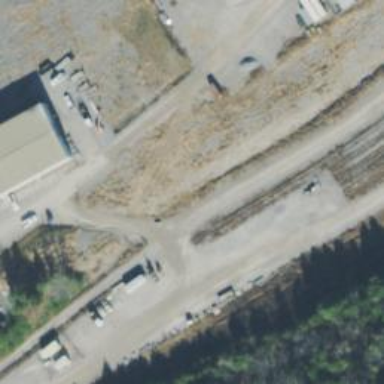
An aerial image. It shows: Railway siding with rails.